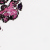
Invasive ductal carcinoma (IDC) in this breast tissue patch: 0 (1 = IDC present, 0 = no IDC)